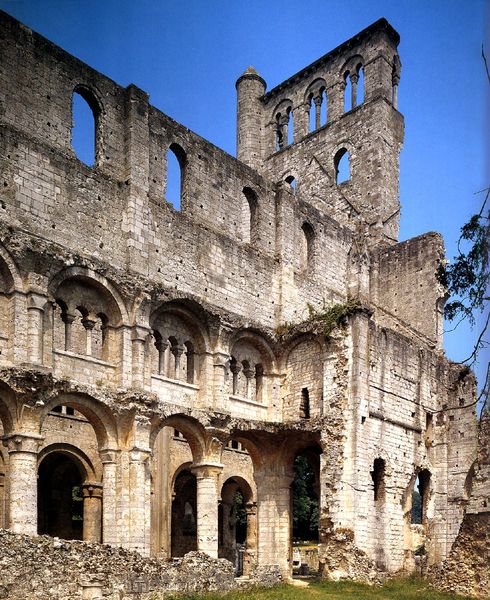
Titel: Ehemalige Benediktinerabtei Jumièges in der Nähe von Rouen
Standort: (F Normandie) (EU - F - Normandie)
Schlagwörter: baum, himmel, fenster, säulen, weiss, wand, steine, zweige, kirche, turm, bogen, trümmer, bögen, ruine, kapitell, mauern, mittelalter, himmel blau, bogengang, arkarde